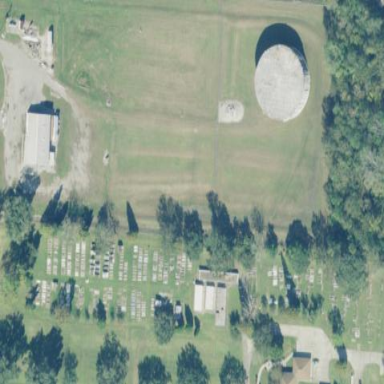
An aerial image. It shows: Graveyard.